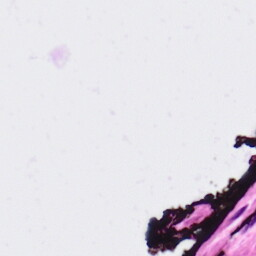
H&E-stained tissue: Ovarian